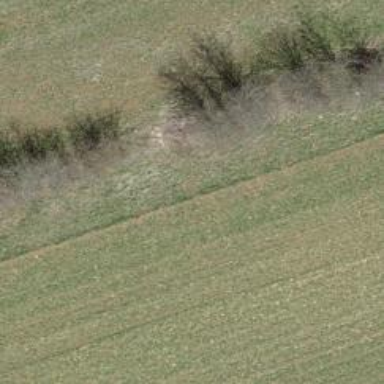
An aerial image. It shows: Hedge acting as barrier.